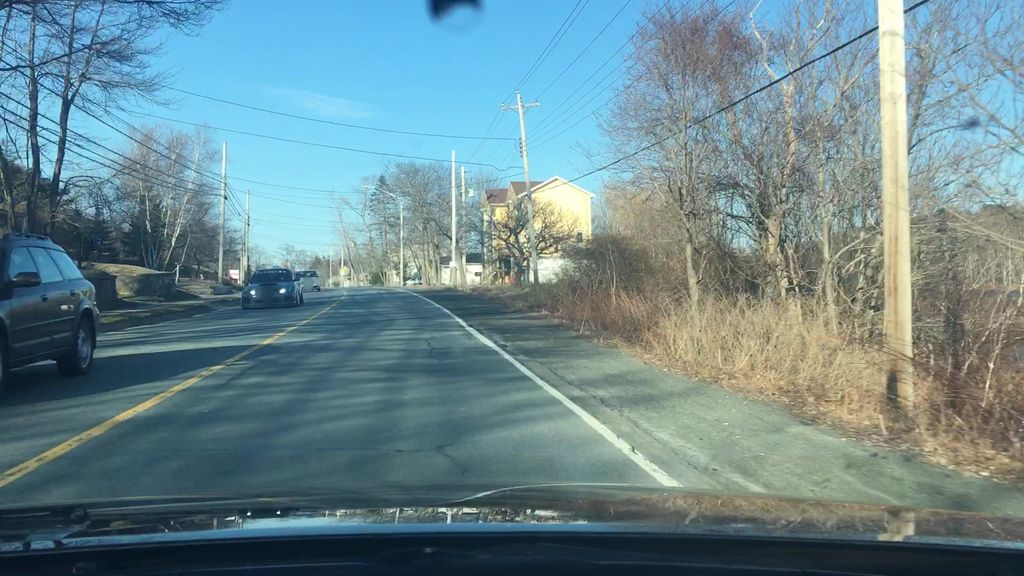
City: halifax